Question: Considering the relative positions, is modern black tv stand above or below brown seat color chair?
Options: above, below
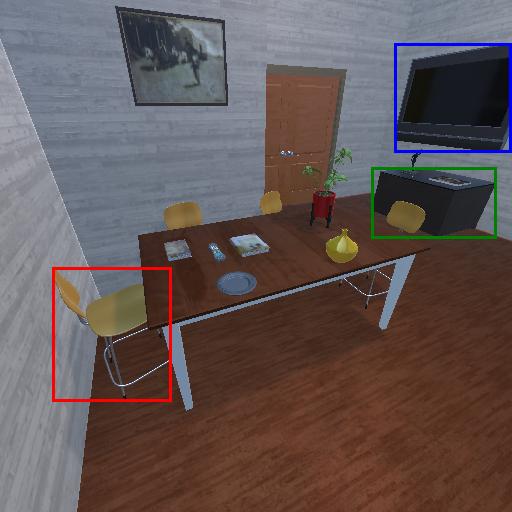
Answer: above